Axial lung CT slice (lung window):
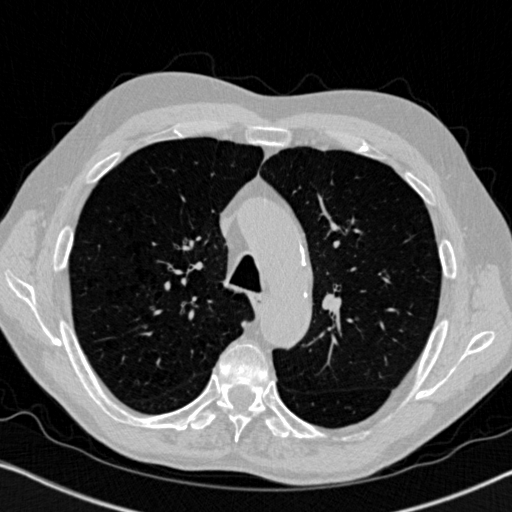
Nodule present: no